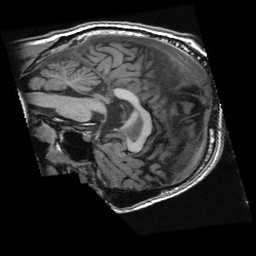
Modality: T1w
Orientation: sagittal
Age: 21
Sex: male